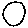
Label: circle